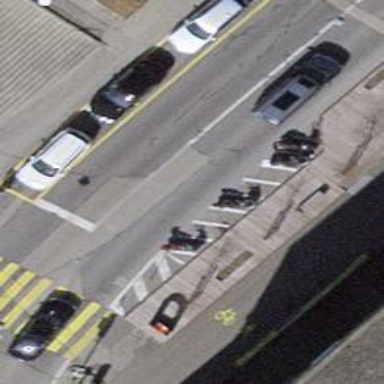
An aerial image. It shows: Motorcycle parking area.